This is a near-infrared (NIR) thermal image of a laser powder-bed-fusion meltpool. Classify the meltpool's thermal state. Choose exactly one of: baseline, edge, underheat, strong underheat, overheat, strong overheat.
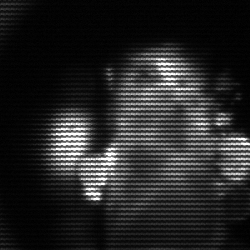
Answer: strong underheat